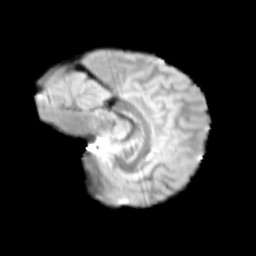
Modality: T2w
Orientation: sagittal
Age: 10
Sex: female
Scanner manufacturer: siemens
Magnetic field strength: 3 T
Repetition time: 3.8 s
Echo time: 0.07 s